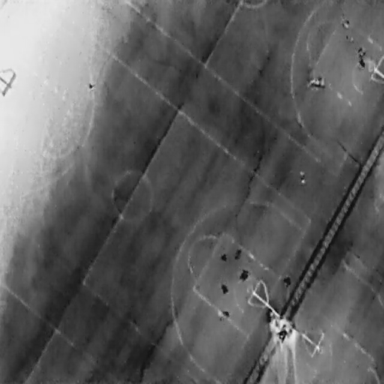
There are 12 People in the infrared image.